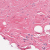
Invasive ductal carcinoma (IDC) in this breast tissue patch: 0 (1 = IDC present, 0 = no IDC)